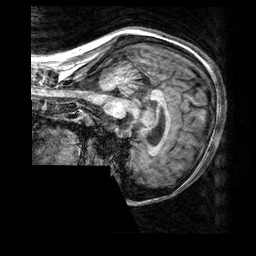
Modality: T1w
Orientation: sagittal
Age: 31
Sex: female
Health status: healthy
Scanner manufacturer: siemens
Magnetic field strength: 3 T
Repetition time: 2.3 s
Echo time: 0.00303 s